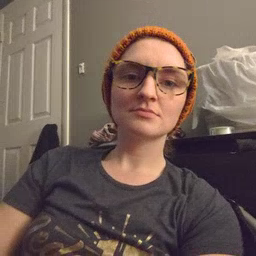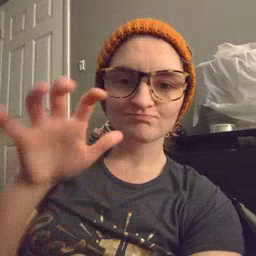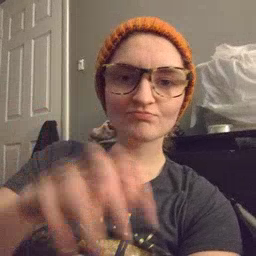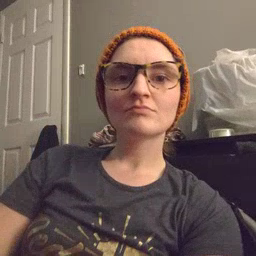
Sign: alligator